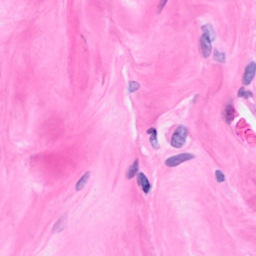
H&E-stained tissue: Breast